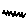
Label: zigzag